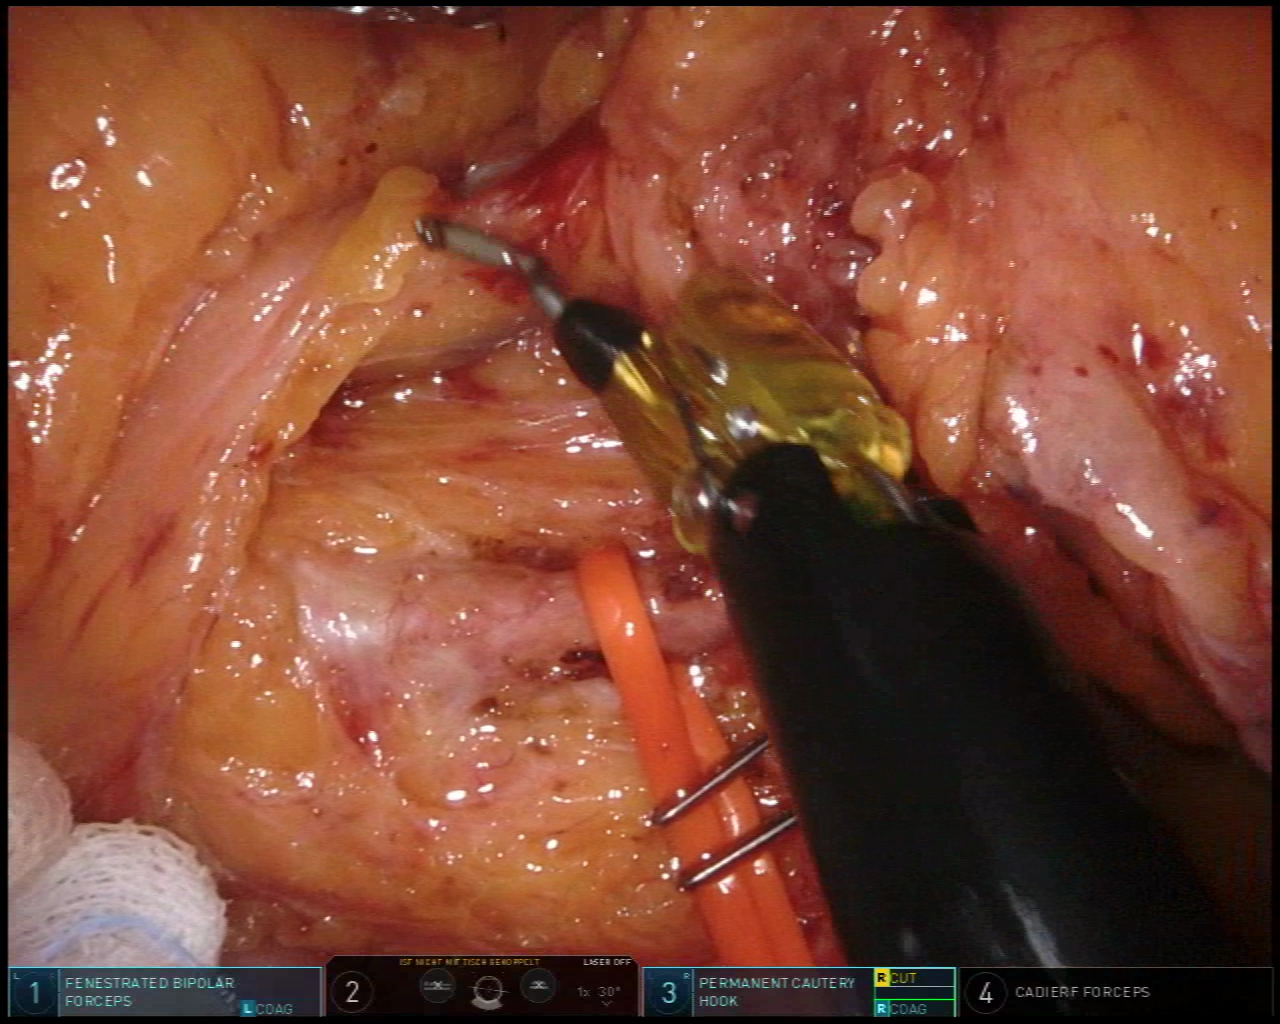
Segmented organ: inferior_mesenteric_artery
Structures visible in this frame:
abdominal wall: no
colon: no
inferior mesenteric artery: yes
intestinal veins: no
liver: no
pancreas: no
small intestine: no
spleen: no
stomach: no
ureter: no
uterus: no
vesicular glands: no